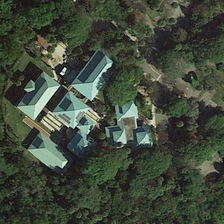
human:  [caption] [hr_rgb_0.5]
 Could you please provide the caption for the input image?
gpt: a large building is surrounded by many green trees in a resort .

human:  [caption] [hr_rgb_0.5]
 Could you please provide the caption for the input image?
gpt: a large building is surrounded by many green trees in a resort .

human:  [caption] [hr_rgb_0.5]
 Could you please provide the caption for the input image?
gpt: a large building is surrounded by many green trees in a resort .

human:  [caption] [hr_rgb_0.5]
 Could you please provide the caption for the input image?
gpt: a large building is surrounded by many green trees in a resort .

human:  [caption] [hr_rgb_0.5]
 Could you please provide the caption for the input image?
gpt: a large building is surrounded by many green trees in a resort .